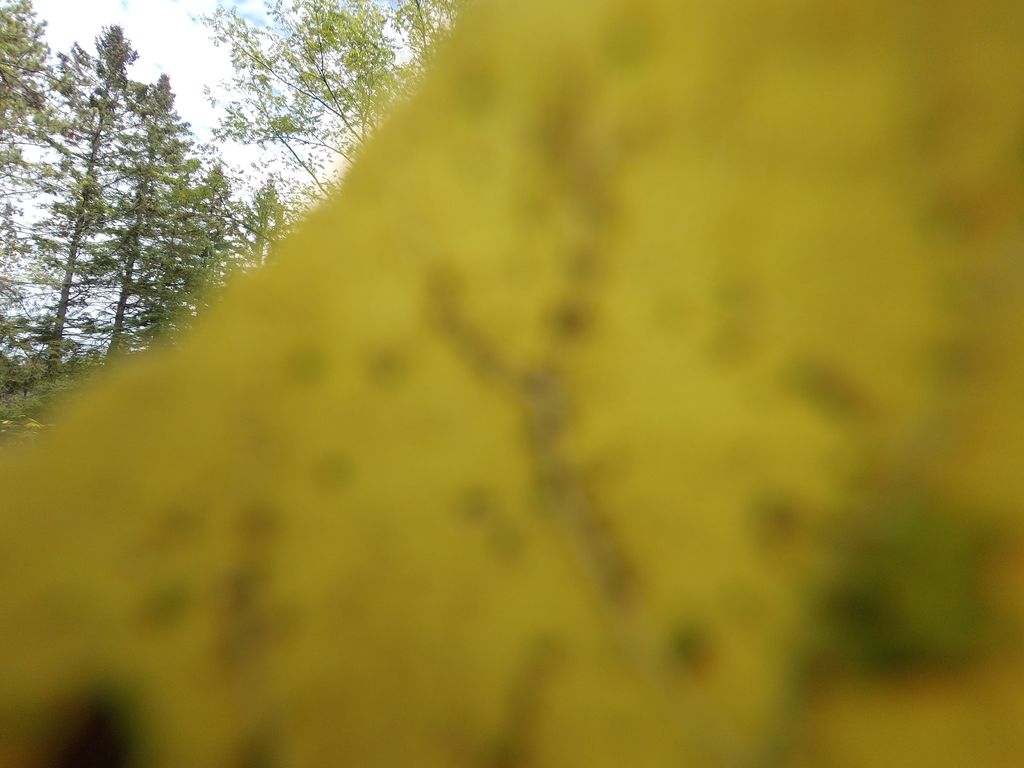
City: hamilton